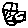
Label: car